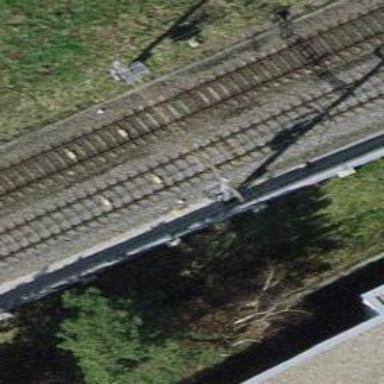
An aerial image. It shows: Railway signal.